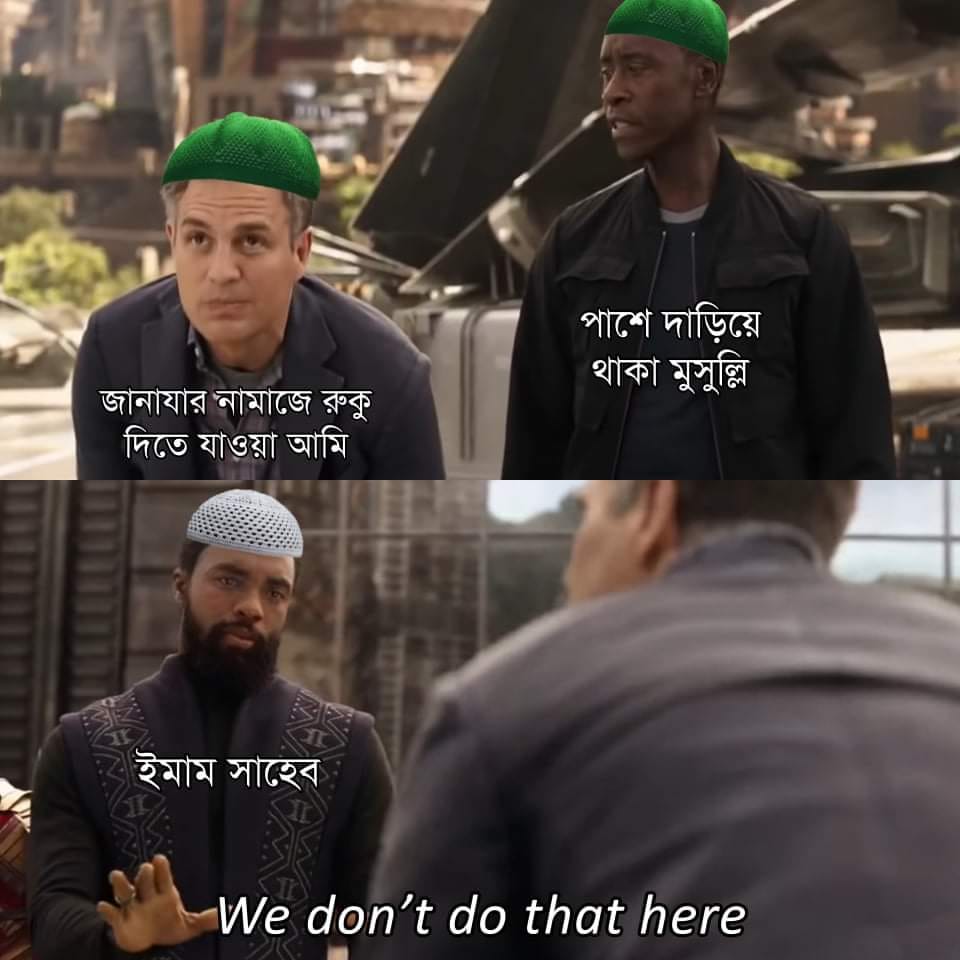
Caption: জানাযার নামাজে রুকু দিতে যাওয়া আমি    পাশে দাঁড়িয়ে থাকা মুসুল্লি   ইমাম সাহেব  We don't do that here
Label: non-hate